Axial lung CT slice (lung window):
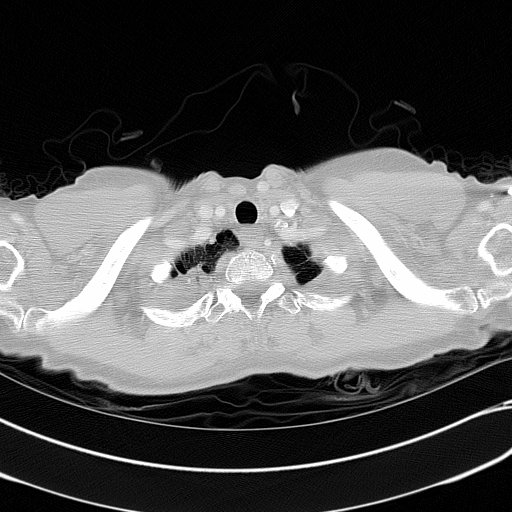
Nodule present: no